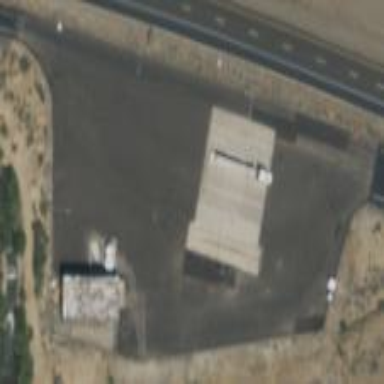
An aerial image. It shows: Police checkpoint.